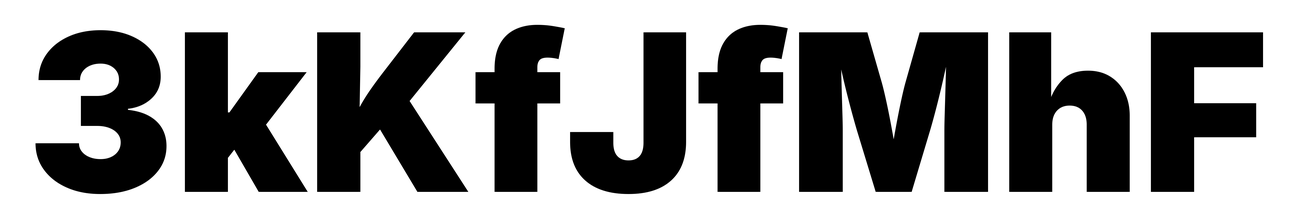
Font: Inter_Black